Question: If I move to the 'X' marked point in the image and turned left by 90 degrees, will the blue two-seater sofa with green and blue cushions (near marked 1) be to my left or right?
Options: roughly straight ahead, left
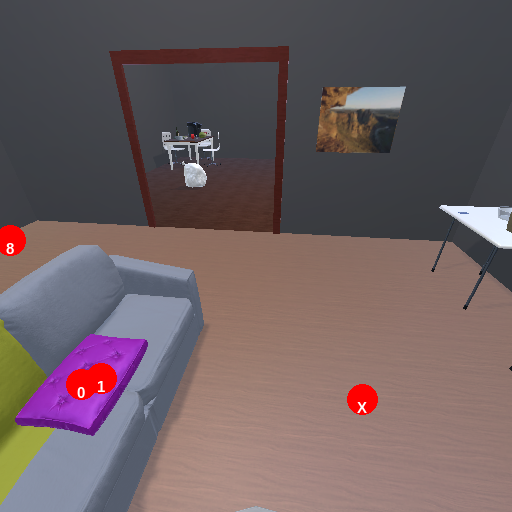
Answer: roughly straight ahead